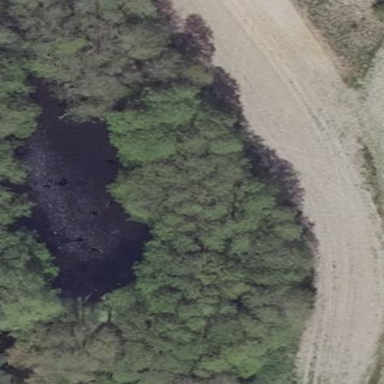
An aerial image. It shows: Pond surrounded by natural water.